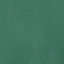
Land use / land cover class: SeaLake